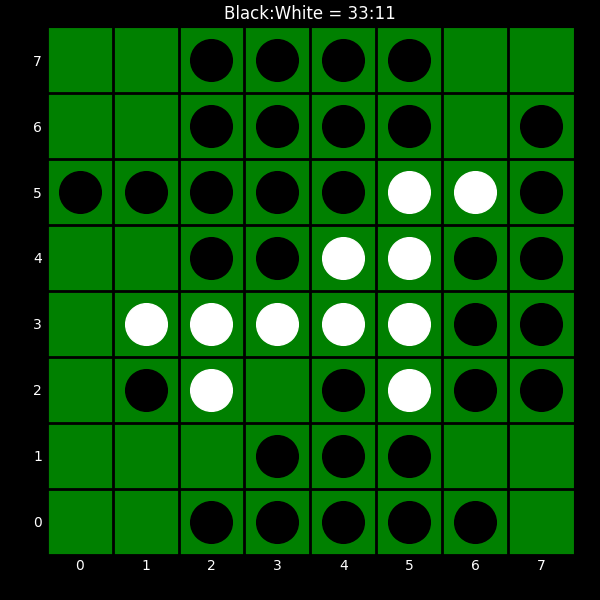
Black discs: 33
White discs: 11